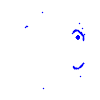
Particle: kaon